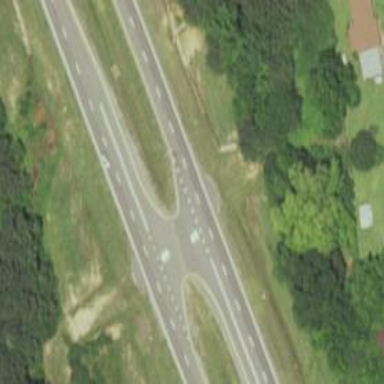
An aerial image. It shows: Asphalt trunk highway classified as expressway.